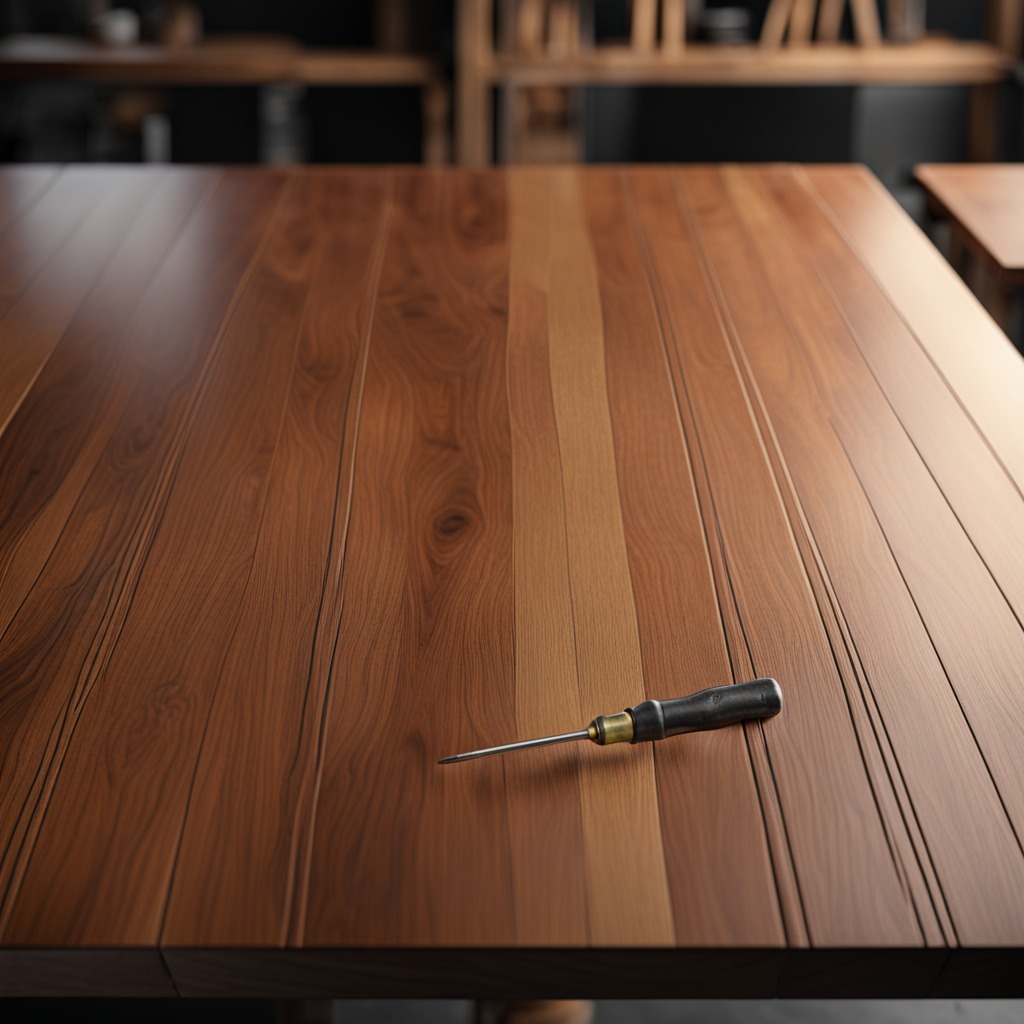
A screwdriver is lying on the wooden table in a carpentry studio.